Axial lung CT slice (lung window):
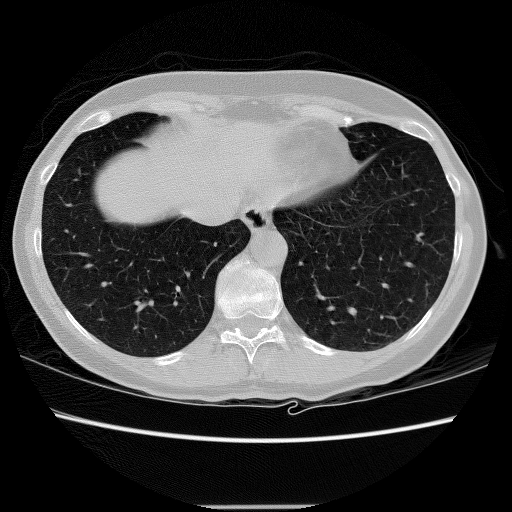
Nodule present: no